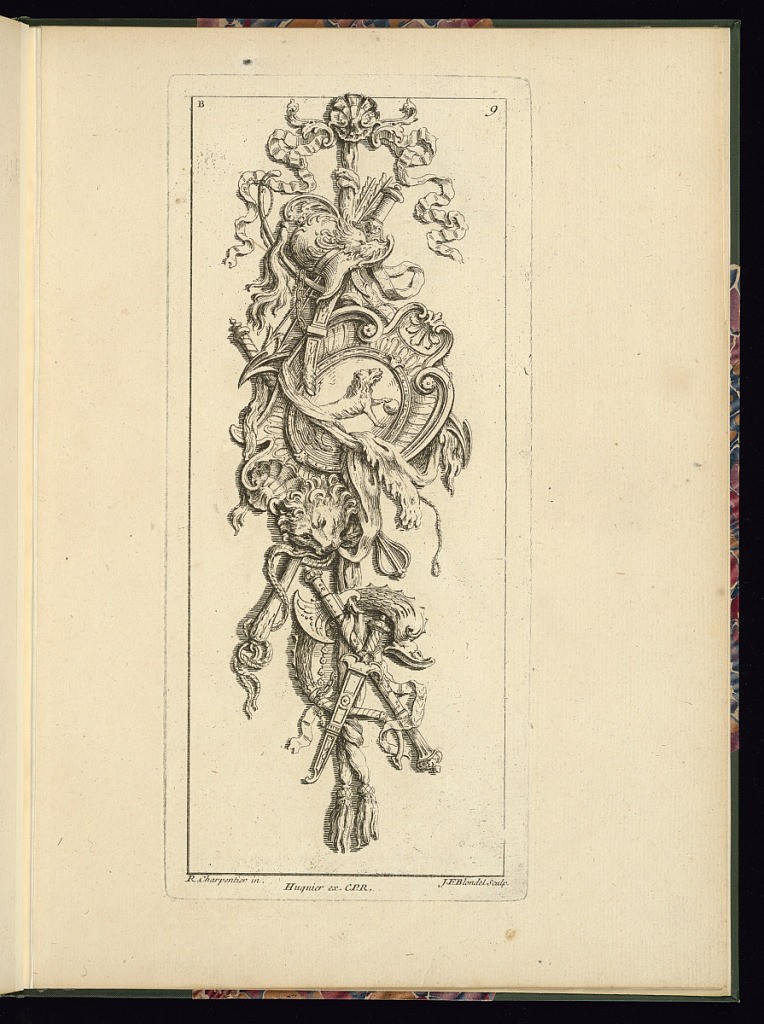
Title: Design for a Pendant Trophy
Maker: René Charpentier, French, 1680 - 1723
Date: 1738–61
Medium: Etching on laid paper
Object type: Print
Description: A design for an ornamental pendant trophy from a series of twelve plates. The trophy features arms and armor, and a framed cartouche depicting a lion intertwined with ribbons, and a lion's skin hanging from a tied ribbon, with a central shell motif with acanthus leaf scrolls. The plate is signed and numbered.